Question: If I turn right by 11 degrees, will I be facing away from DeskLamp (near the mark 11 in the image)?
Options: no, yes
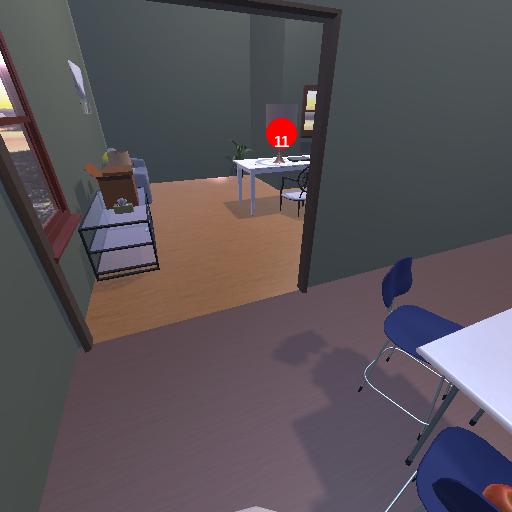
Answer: no